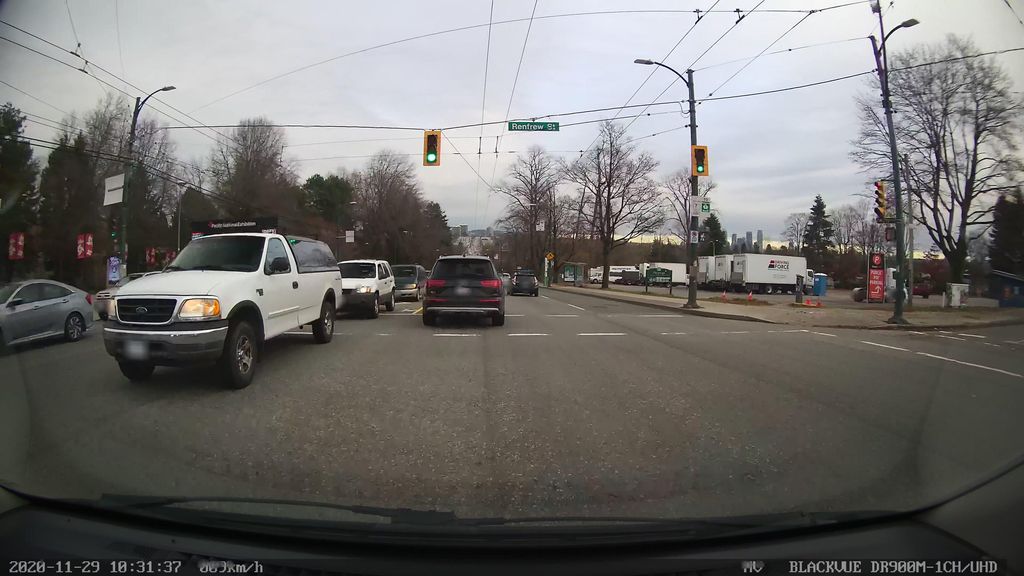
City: vancouver